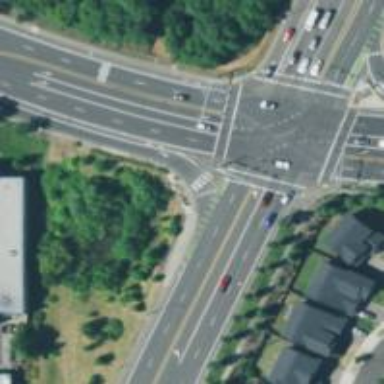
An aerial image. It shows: Traffic island located on footway.